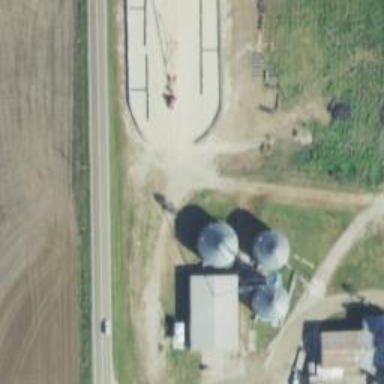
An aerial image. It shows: Silo.